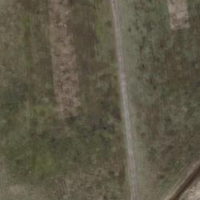
EUNIS habitat code: 16
Species observed at this site:
Pholidoptera griseoaptera